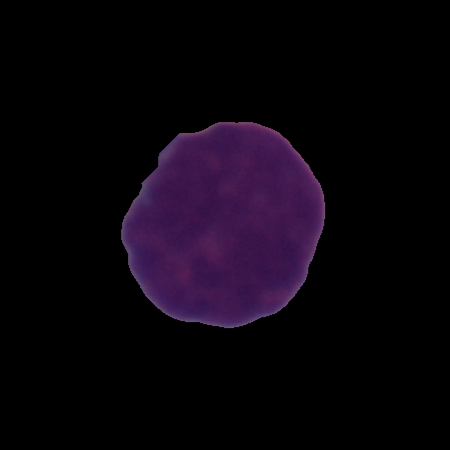
Label: cancer